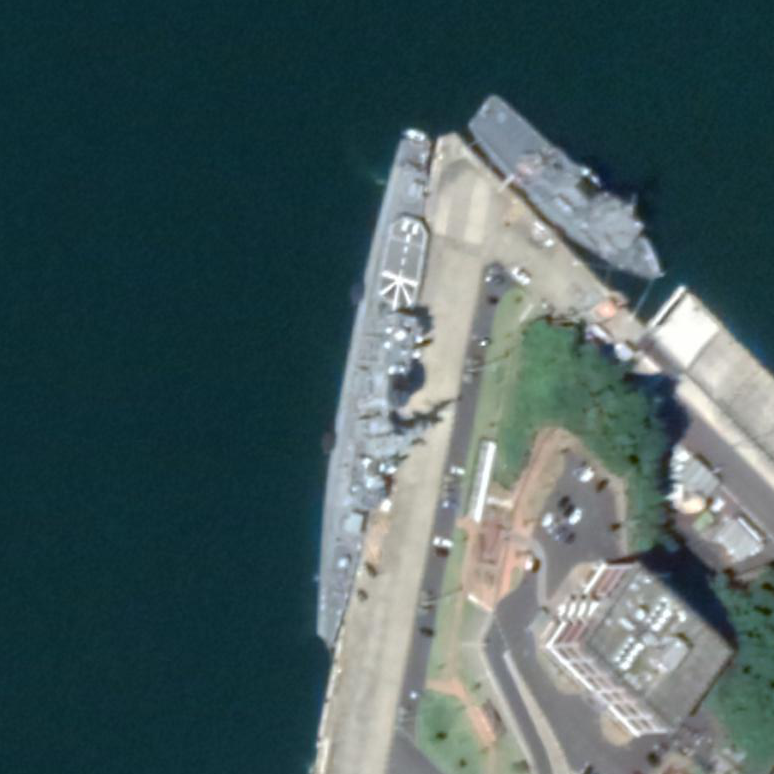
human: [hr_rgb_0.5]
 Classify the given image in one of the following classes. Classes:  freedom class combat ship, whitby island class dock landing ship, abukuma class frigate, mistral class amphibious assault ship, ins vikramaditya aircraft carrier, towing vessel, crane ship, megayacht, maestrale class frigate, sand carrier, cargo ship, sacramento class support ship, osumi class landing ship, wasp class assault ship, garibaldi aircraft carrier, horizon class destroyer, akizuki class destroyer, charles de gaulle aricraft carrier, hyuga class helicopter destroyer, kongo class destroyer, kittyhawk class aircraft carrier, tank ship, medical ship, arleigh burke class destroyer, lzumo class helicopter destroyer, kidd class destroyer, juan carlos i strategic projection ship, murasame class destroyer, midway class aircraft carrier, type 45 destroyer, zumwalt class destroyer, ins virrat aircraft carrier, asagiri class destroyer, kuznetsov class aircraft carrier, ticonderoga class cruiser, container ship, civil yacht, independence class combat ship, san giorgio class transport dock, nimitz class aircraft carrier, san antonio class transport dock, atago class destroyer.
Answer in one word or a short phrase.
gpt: Abukuma class frigate